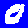
Digit: 0